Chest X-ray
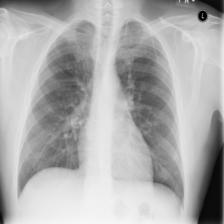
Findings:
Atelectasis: negative
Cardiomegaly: negative
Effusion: negative
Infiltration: negative
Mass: negative
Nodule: positive
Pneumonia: negative
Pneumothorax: negative
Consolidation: negative
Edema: negative
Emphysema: negative
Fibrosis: negative
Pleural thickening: negative
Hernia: negative